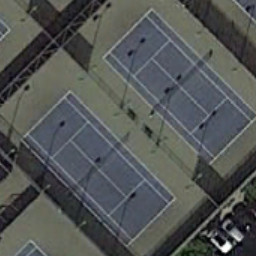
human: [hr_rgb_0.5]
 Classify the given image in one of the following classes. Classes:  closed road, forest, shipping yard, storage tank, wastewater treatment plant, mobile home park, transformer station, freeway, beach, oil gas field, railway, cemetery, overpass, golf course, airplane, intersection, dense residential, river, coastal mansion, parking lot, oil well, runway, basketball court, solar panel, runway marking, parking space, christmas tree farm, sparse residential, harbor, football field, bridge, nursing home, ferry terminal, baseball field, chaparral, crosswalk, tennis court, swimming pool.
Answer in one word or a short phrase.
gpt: tennis court